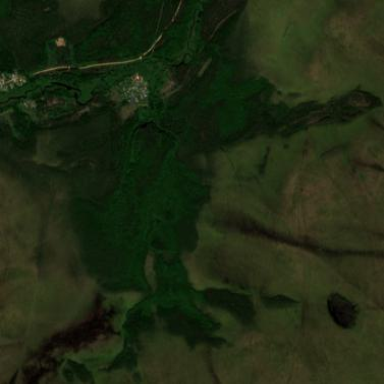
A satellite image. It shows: Beautiful woodland area.